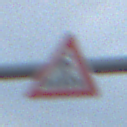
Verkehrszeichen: FussgaengerueberwegLinks
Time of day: SunriseSunset
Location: Outdoor (Nature)
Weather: PartlyCloudy
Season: NotSpecified
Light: Natural